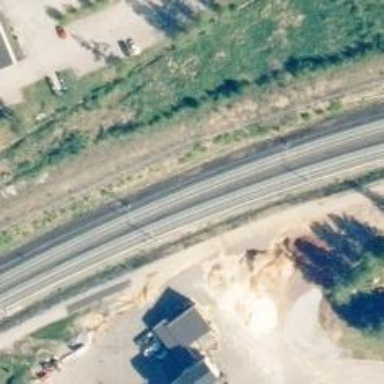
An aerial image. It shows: Railway with continuous electrified contact lines.